Question: For example, I have a 'TreeGrid' and I have added a 'ContextMenu' to the 'TreeGrid'. Now I want to draw the 'ContextMenu' only when the user right-click a Leaf Node. My idea is to detect when the 'ContextMenu' is about to be drawn and check if the right-clicked node is a Leaf node:
- 'ContextMenu'-
But what event handles the drawing of a component?
The 'showContextMenuHandler' would not work. Actually this is a 'SmartGWT' bug, because if I say contextMenu.show(), I actually get 2 context menus: one from 'SmartGWT' (the one I made) and the second one of the which contains elements such as (next page, previous page, select All, page source, ..). the same goes for 'LeafContextClickHandler', ...
This is why I want to add a draw handler for the ContextMenu itself to prevent it from drawing in special cases.
Here is an image explaining the bug:

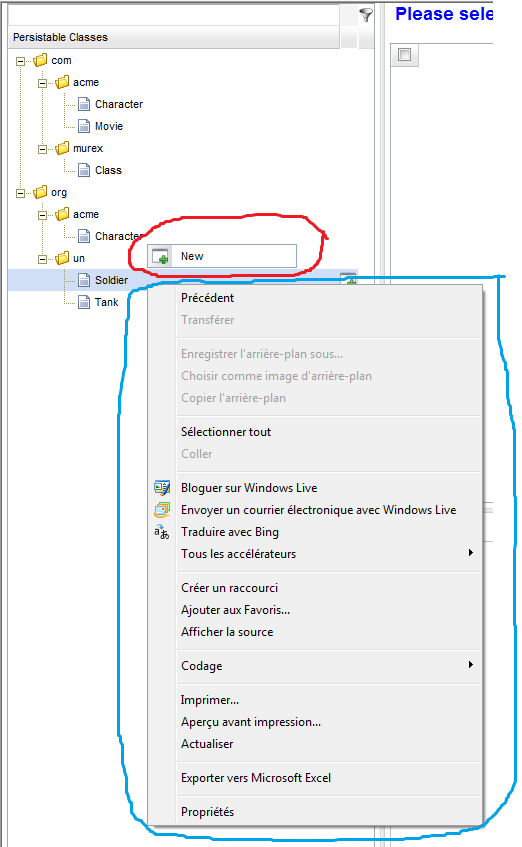
Answer: Your issue with the ShowContextMenuHandler is not a bug, but rather a "feature" of SmartGWT. In any case if you don't want to show the browser's menu, all you have to do is to stop the propagation of the event to the browser. This can be easily achieved with the following code snippet:
'''
addShowContextMenuHandler(new ShowContextMenuHandler() {
@Override
public void onShowContextMenu(ShowContextMenuEvent event) {
//Do not propagate to the browser's menu!
event.cancel();
//Continue with your code ....
}
}
'''